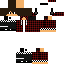
A male human skin with medium skin, wearing brown long hair dressed in a red hoodie and black pants, featuring a closed mouth.